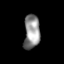
Tissue: skin
Cell type: Epithelial cells
Senescence score: 0.164
Nuclear area (px): 530
Mean DAPI intensity: 144.513